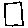
Label: square